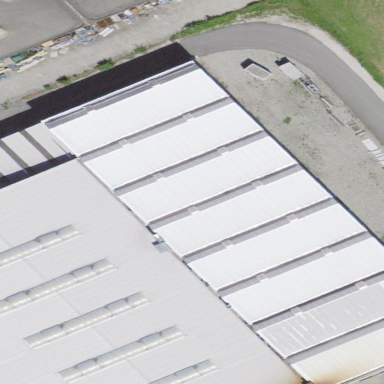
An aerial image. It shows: Industrial building.